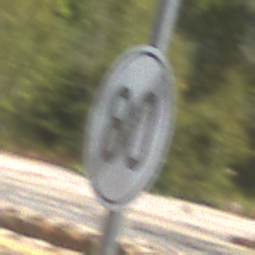
Verkehrszeichen: EndeGeschwindigkeit80
Umgebung: Outdoor, Nature
Tageszeit: Midday
Wetter: Clear
Licht: Natural
Jahreszeit: Summer
Kontrast: HighContrast